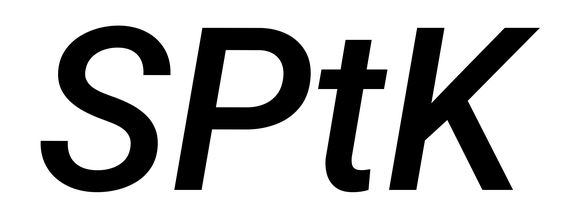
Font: Roboto-Italic_Medium_Italic